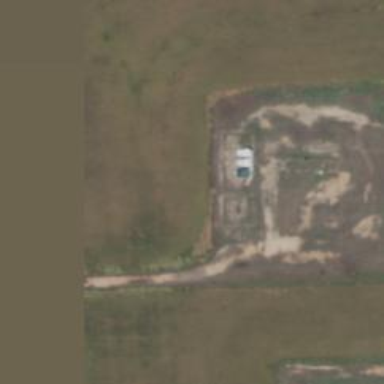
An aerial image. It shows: Storage tank with man-made structure.